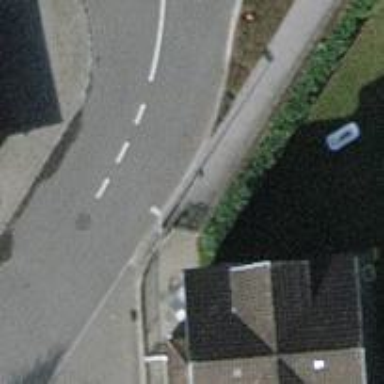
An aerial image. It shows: Kerb serving as barrier.